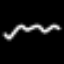
Label: squiggle